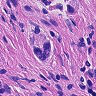
Metastatic tissue present: yes